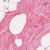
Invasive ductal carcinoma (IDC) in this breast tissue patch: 0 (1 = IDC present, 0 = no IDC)